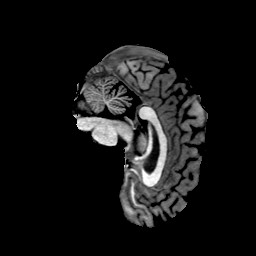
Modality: T1w
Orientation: sagittal
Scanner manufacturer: ge
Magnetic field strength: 3 T
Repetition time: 0.00766 s
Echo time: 0.003476 s